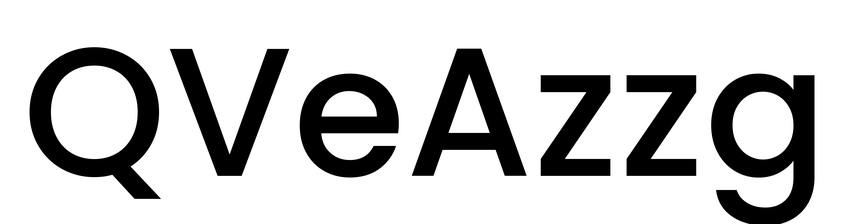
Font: Poppins-Medium